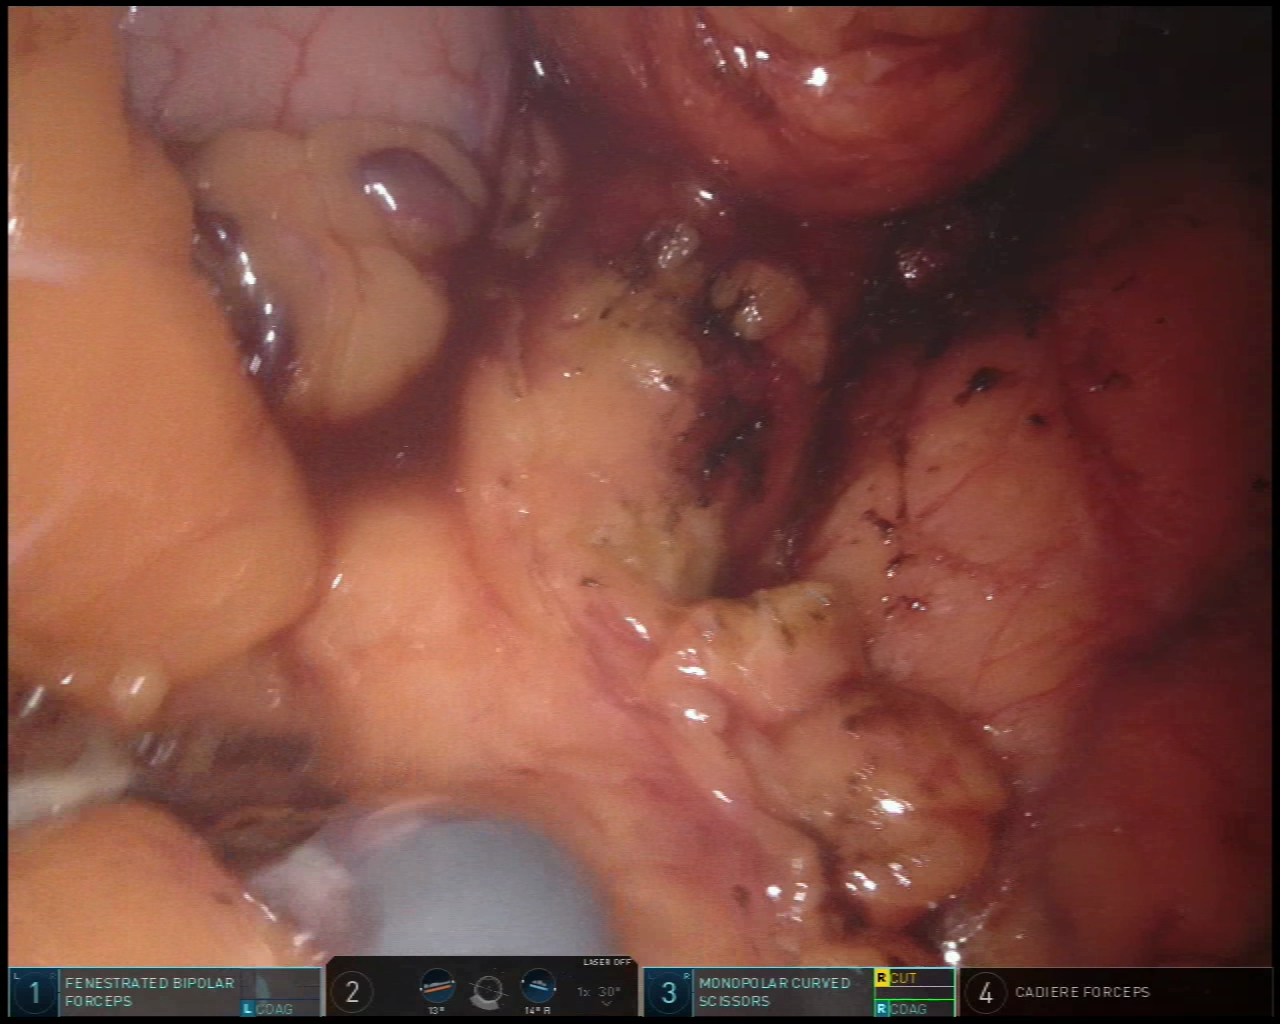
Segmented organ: stomach
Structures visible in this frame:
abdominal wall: no
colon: no
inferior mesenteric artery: no
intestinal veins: no
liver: no
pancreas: no
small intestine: no
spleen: no
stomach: yes
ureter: no
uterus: no
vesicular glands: no